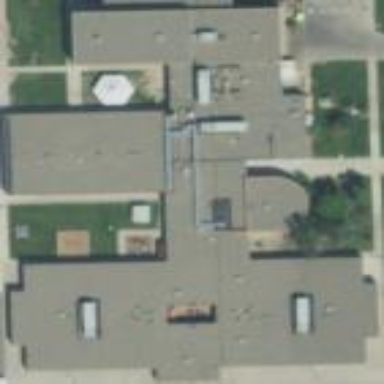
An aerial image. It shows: School building or complex.